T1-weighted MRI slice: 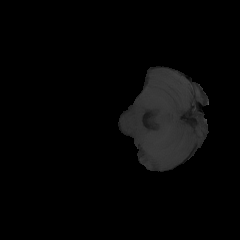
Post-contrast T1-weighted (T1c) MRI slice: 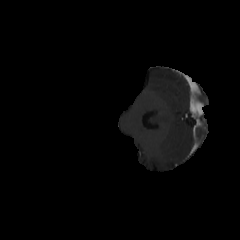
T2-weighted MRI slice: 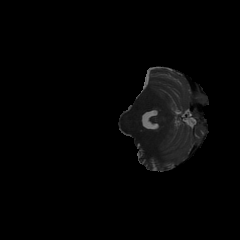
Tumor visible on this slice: no